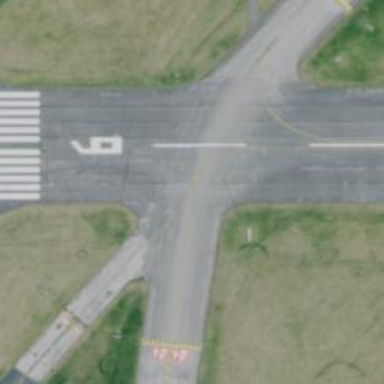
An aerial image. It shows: Image of taxiway at airport.